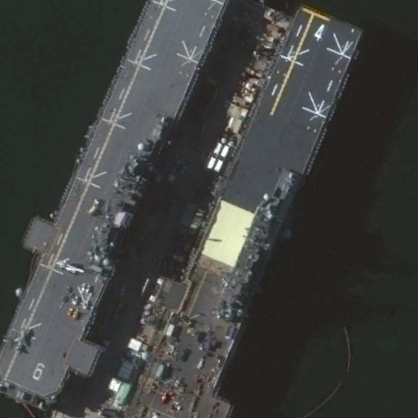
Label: assault